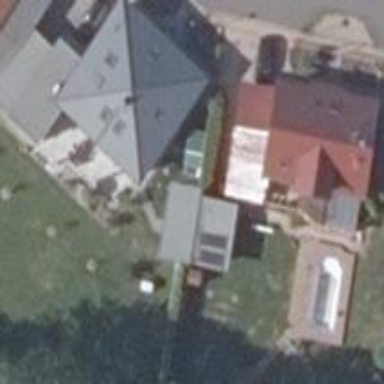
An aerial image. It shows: Building with pyramidal-shaped roof.